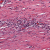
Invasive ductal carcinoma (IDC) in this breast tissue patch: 0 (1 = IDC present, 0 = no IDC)